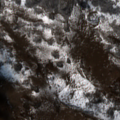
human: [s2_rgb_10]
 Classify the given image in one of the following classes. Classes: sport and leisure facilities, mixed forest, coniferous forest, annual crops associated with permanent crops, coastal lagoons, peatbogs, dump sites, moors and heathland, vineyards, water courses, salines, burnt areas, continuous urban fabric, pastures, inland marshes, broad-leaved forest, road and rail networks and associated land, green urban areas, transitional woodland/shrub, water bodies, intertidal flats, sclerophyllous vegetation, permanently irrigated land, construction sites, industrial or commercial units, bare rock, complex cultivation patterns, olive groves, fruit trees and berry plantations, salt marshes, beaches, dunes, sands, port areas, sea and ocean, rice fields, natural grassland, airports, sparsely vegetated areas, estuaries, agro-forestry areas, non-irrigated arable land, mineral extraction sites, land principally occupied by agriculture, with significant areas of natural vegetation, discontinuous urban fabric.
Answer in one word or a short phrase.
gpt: broad-leaved forest, natural grassland, transitional woodland/shrub